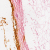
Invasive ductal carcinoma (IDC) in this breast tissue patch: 0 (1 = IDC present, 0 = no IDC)